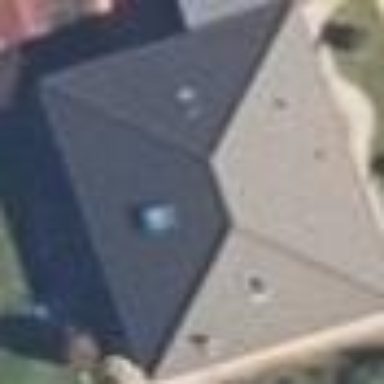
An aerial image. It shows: Simple house.